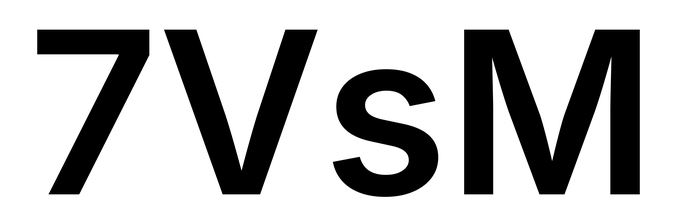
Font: Inter_SemiBold